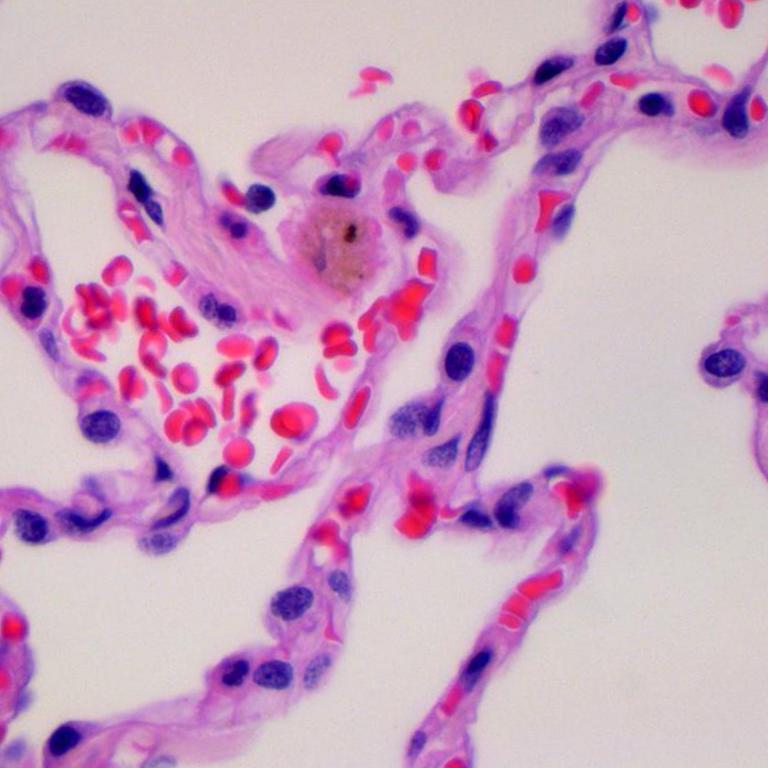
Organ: lung
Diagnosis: benign